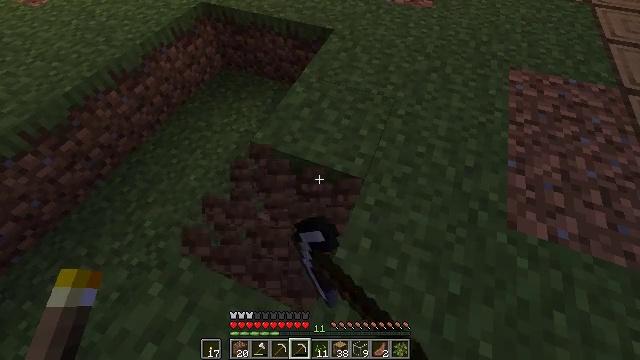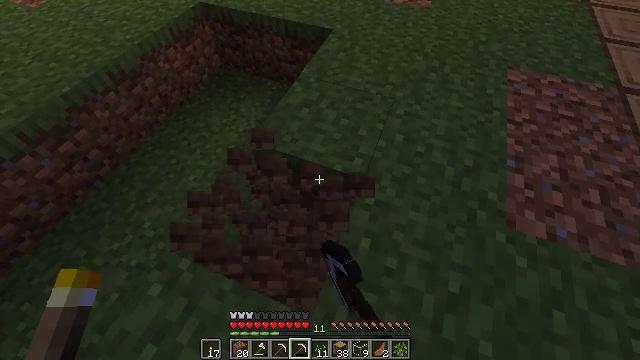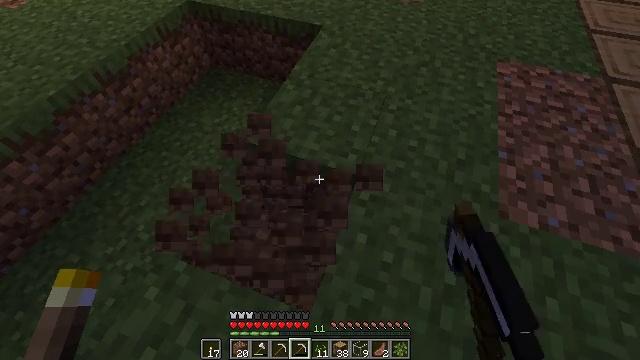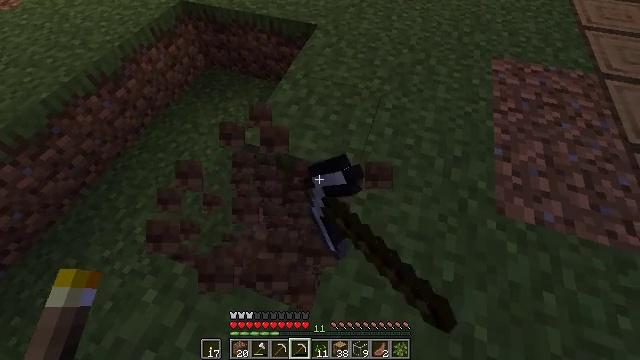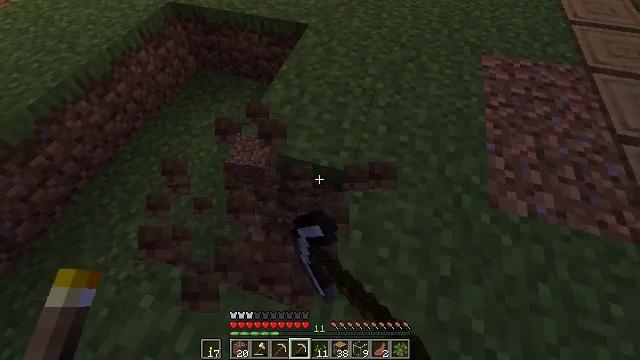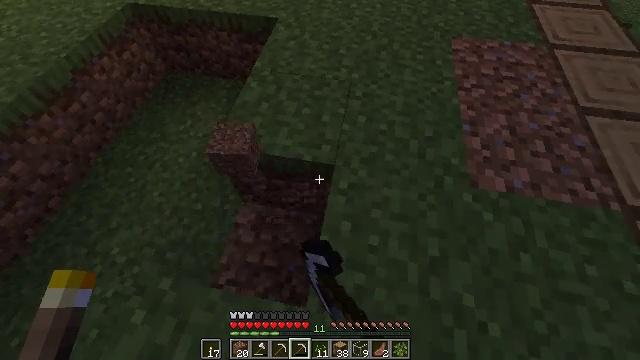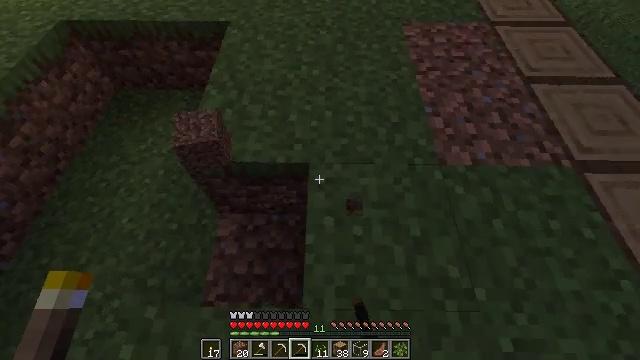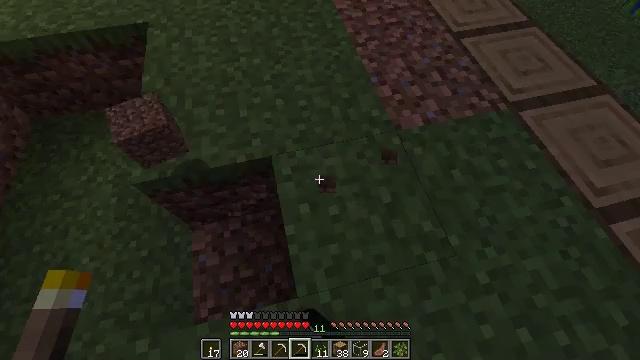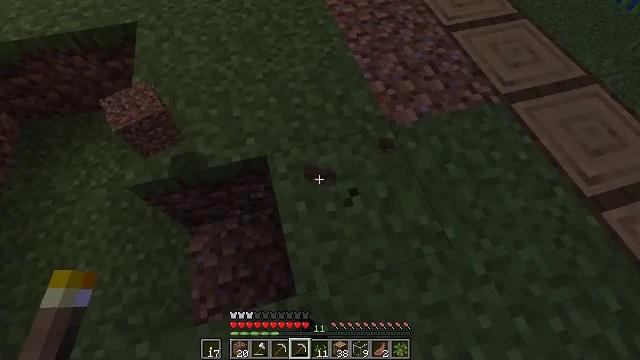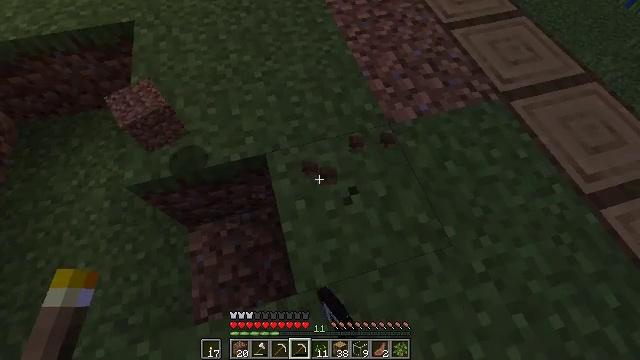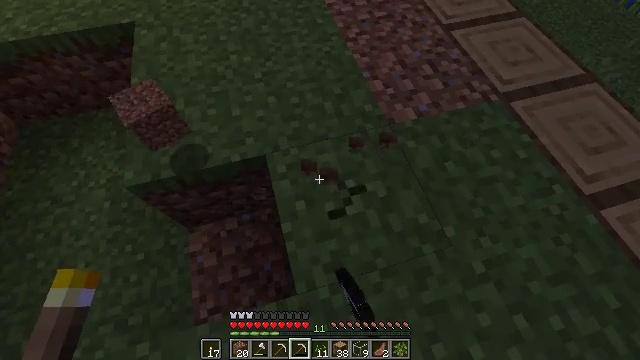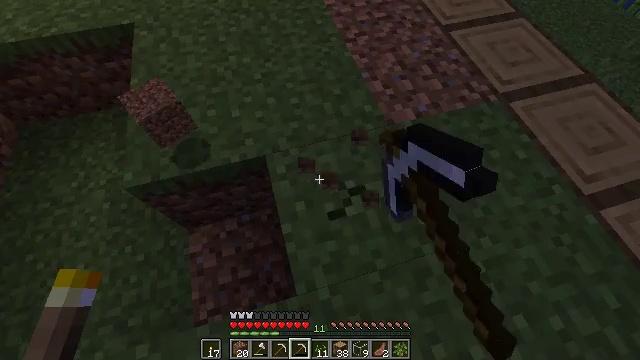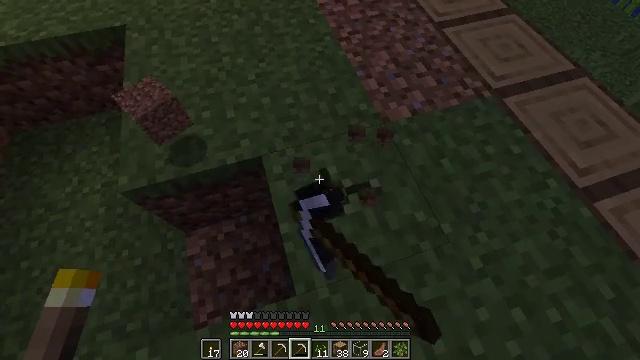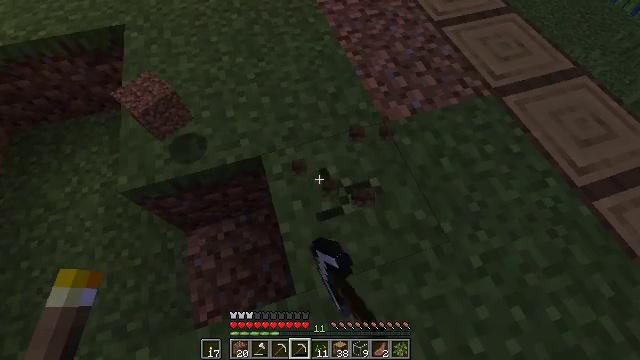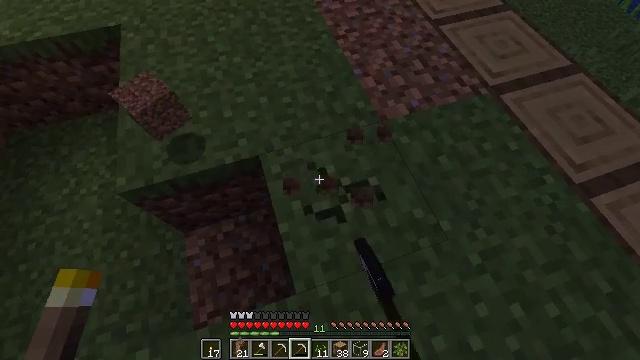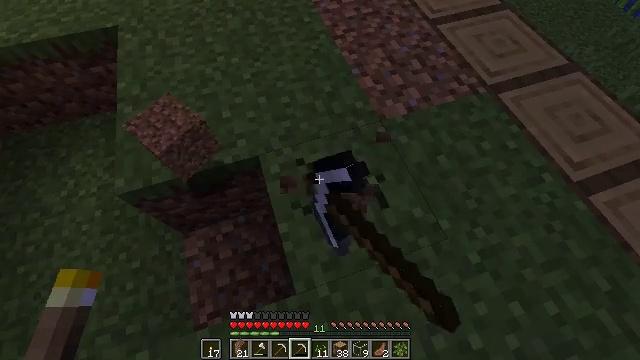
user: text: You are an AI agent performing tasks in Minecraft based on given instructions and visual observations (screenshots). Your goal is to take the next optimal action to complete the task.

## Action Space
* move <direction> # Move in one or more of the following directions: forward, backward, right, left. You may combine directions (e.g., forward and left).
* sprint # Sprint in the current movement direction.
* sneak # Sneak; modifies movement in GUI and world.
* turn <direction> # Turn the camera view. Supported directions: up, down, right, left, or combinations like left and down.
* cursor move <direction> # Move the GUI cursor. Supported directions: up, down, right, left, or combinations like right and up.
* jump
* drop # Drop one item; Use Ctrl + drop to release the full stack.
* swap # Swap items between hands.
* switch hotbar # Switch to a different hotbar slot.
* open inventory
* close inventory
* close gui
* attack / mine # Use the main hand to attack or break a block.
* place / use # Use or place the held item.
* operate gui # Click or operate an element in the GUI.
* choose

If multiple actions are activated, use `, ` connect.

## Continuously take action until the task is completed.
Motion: motion action
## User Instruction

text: Gather grass block for landscaping.
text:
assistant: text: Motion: attack / mine
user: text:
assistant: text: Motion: turn right, attack / mine
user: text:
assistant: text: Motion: turn right, attack / mine
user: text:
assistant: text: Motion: turn right, attack / mine
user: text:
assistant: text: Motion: turn right and down, attack / mine
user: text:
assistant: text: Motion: turn right, attack / mine
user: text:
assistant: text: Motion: turn right and down, attack / mine
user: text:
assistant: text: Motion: turn right, attack / mine
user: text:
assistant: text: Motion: attack / mine
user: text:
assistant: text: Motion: attack / mine
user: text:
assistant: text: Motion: attack / mine
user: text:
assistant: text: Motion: turn right, attack / mine
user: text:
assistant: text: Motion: attack / mine
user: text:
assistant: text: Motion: attack / mine
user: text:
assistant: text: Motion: attack / mine
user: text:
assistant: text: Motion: attack / mine
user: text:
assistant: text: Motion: attack / mine
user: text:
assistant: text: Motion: attack / mine
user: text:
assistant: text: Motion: attack / mine
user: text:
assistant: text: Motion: turn right, attack / mine
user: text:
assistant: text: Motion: attack / mine
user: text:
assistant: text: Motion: attack / mine
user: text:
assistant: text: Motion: attack / mine
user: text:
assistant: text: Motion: attack / mine
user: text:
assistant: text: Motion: attack / mine
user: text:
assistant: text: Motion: attack / mine
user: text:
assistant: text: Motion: attack / mine
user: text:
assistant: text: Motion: attack / mine
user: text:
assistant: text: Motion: attack / mine
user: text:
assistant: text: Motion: turn right, attack / mine